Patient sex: M
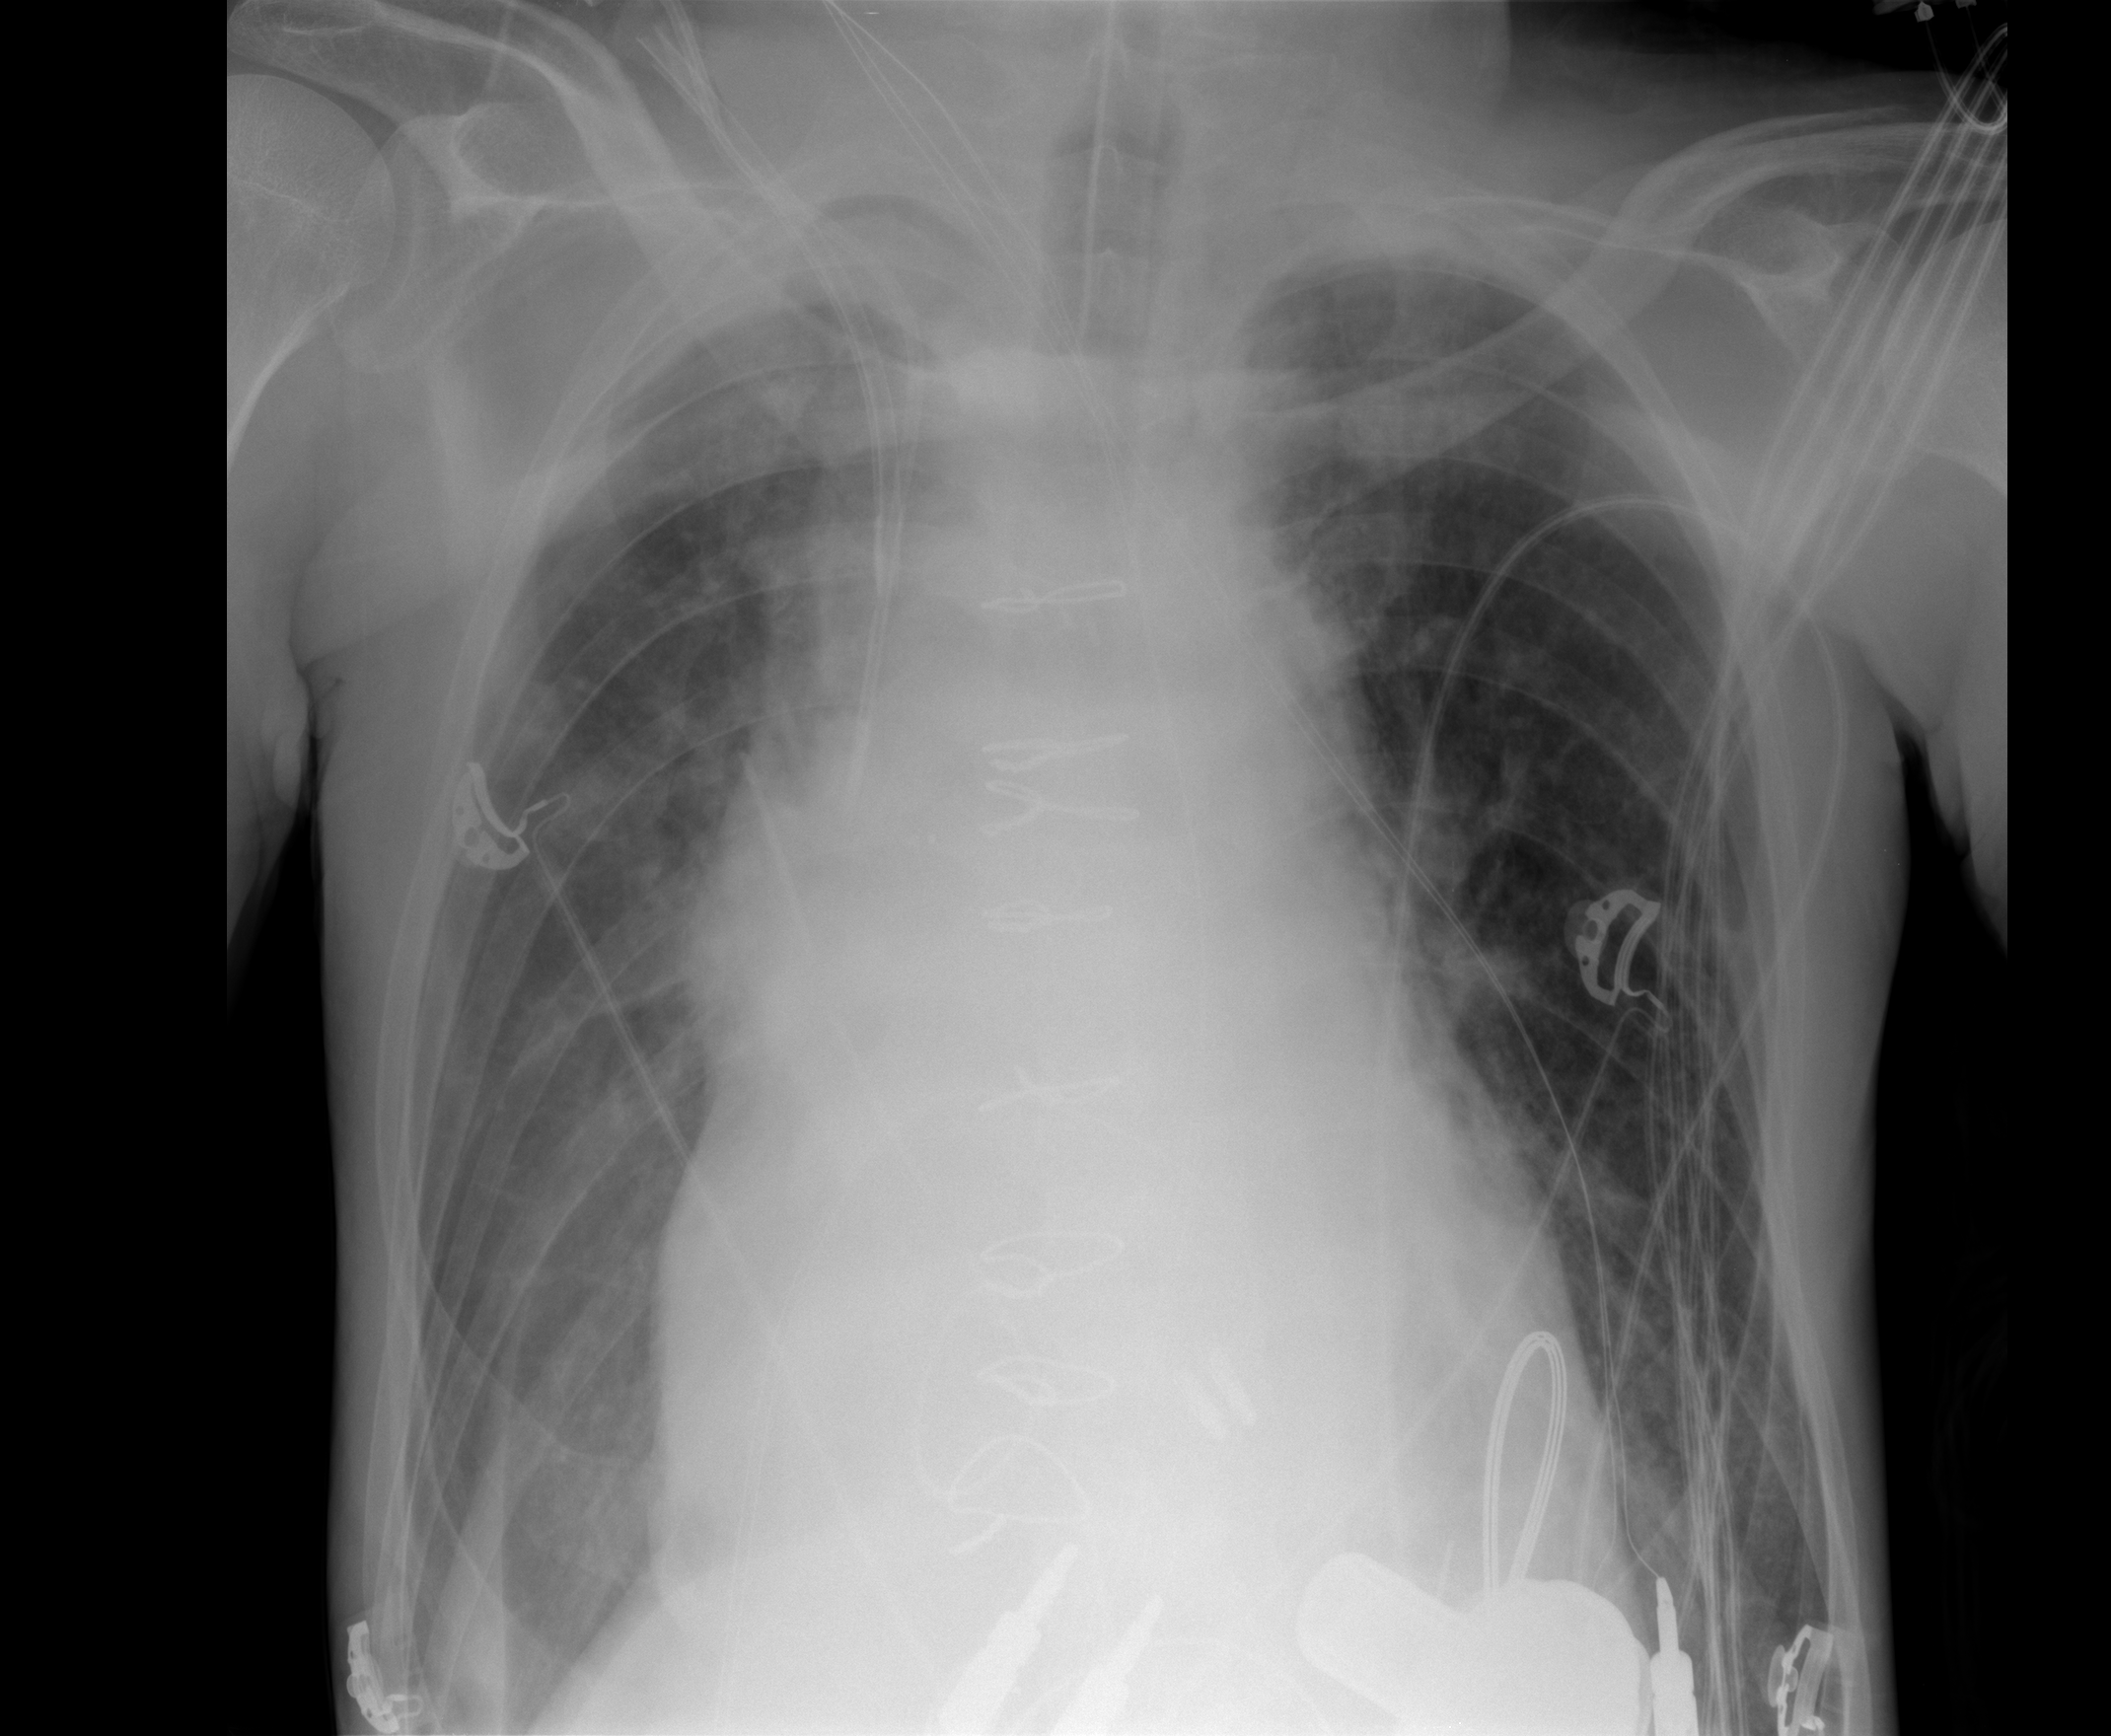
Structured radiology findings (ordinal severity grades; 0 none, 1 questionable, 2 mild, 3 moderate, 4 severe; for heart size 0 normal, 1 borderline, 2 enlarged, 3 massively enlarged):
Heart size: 2
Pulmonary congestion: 2
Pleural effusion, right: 0
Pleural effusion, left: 0
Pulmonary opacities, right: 1
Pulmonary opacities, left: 0
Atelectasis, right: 0
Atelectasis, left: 0